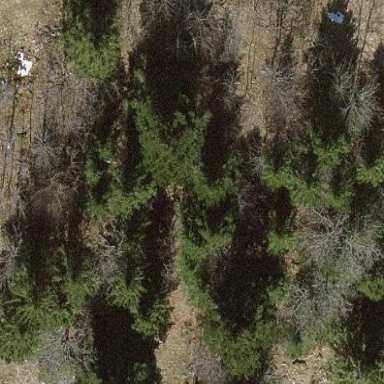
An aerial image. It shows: Evergreen needle-leaved forest.